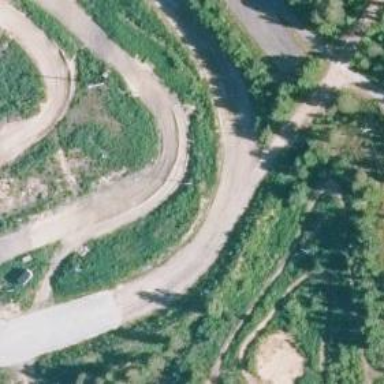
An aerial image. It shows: Raceway road.